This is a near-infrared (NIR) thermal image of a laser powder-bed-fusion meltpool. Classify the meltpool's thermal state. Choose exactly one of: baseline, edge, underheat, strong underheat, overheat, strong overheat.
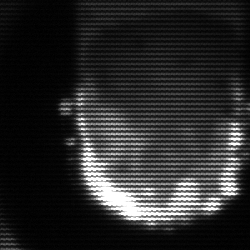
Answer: baseline